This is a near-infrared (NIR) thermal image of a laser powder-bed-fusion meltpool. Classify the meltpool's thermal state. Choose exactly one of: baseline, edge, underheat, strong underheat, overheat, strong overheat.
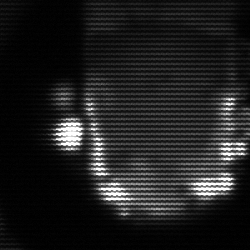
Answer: baseline